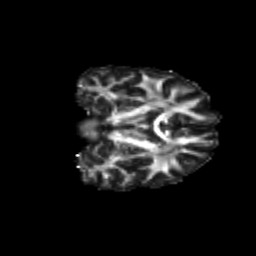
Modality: FA
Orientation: coronal
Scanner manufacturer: siemens
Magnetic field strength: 3 T
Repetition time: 9.2 s
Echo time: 0.084 s